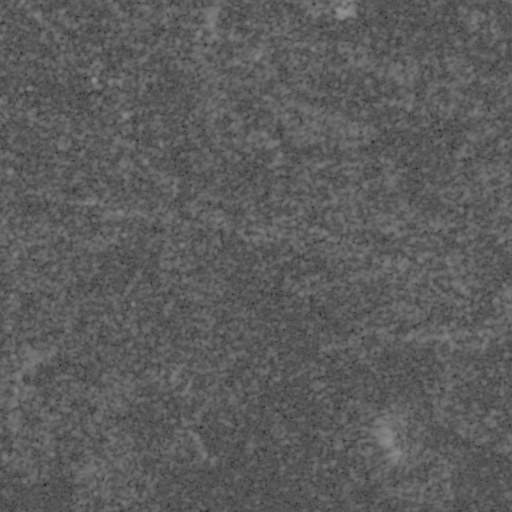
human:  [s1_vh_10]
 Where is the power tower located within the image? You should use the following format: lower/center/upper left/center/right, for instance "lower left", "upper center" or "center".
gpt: The power tower is located in the upper left of the image.
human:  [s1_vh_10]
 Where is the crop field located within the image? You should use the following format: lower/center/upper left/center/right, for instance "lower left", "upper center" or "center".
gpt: There is no crop field in the image.

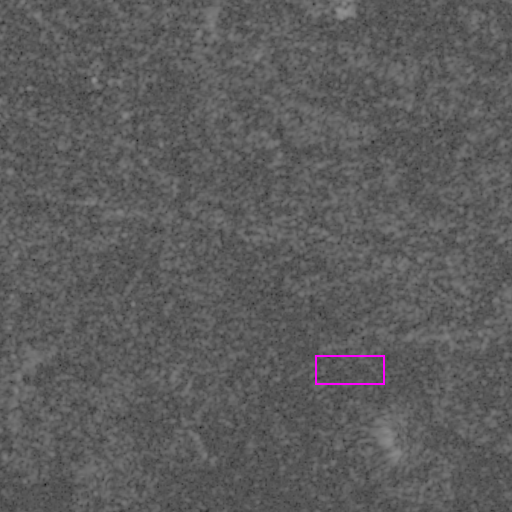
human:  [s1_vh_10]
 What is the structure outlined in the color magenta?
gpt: The structure outlined in magenta is a quarry.
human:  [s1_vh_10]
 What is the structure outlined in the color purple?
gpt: There is no purple outline.